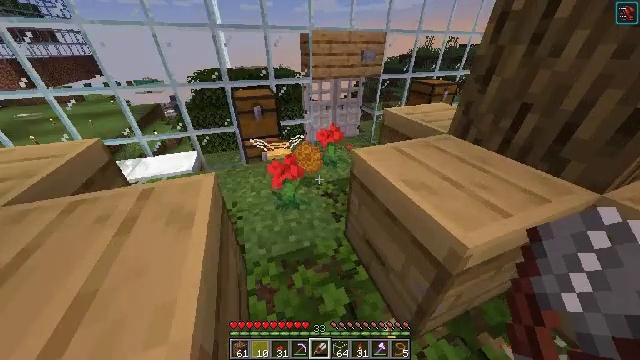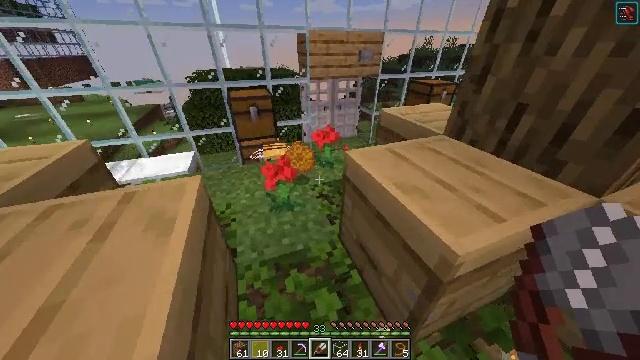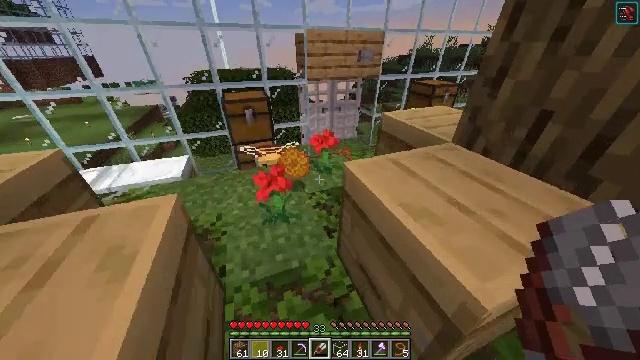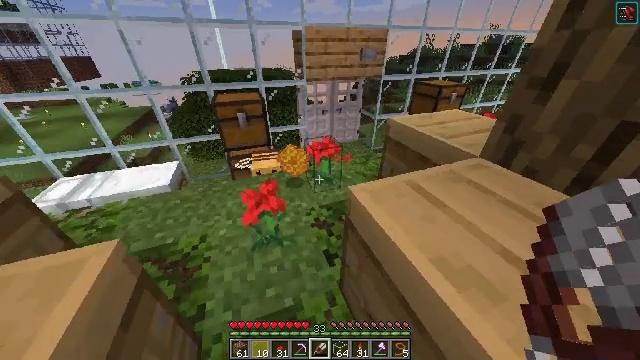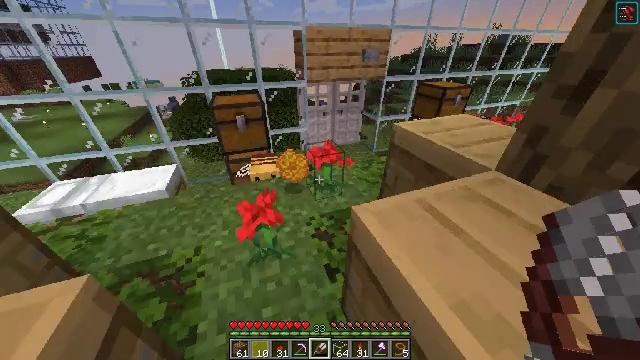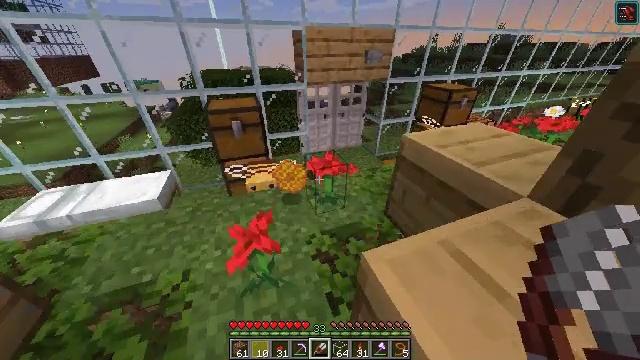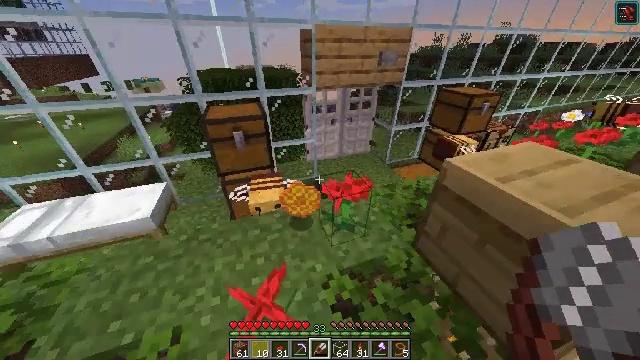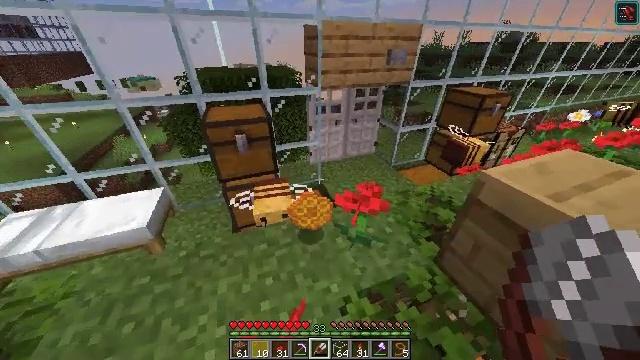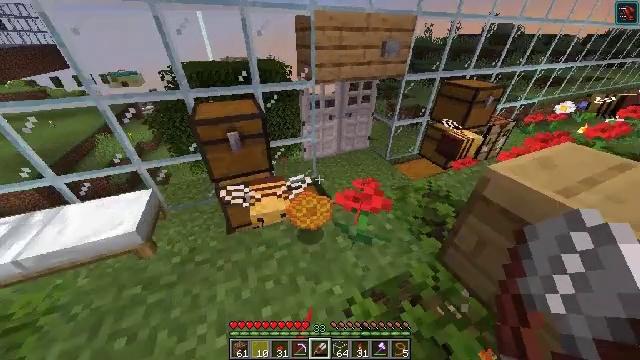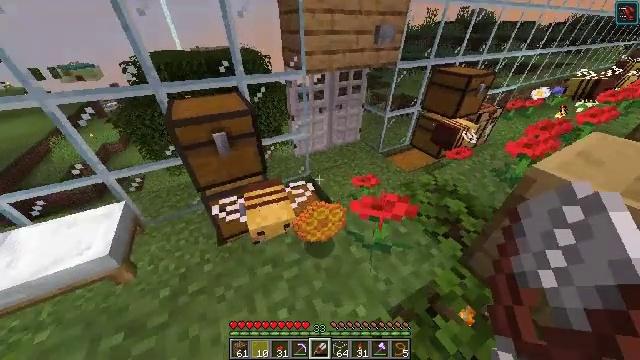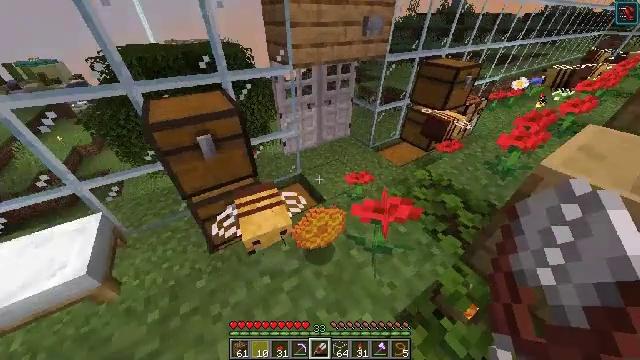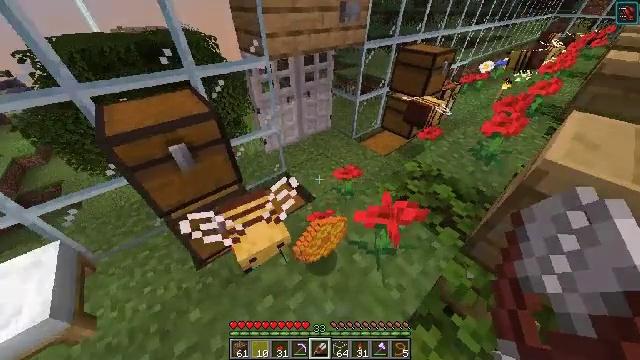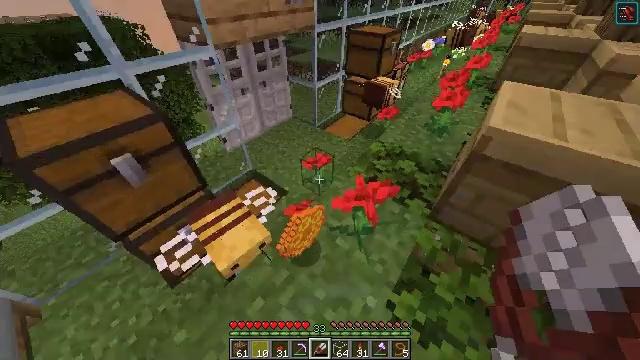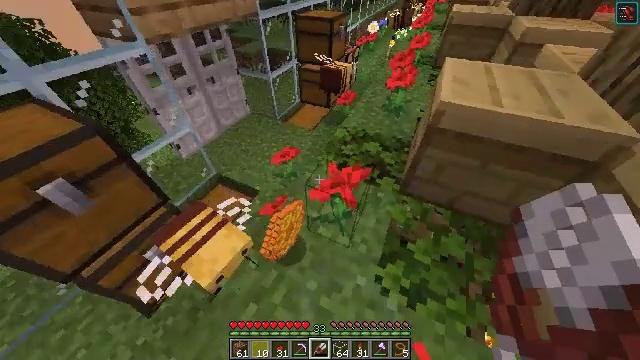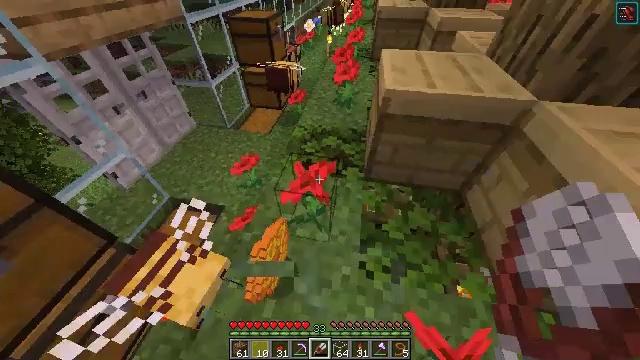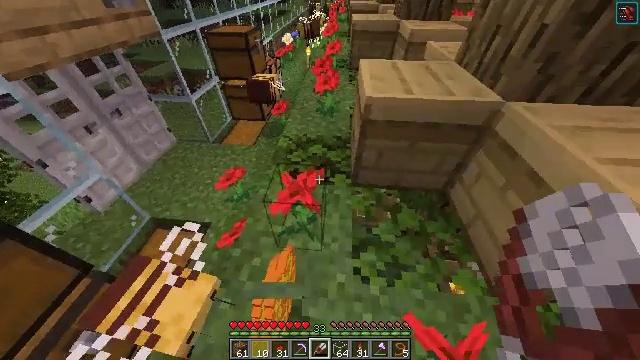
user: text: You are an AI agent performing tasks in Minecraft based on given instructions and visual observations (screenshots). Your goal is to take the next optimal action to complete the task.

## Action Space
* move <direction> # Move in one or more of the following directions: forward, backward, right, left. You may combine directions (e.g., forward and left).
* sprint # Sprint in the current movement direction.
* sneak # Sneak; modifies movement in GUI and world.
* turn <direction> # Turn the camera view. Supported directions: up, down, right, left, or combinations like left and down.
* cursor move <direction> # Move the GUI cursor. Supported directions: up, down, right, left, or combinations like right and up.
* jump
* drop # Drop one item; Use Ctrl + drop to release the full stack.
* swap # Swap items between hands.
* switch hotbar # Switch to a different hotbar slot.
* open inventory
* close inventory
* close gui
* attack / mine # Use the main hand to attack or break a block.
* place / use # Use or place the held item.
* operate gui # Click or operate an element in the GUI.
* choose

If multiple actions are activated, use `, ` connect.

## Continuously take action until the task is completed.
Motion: motion action
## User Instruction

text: Combine 4 honeycombs to form a honeycomb block.
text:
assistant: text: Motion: move forward
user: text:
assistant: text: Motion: move forward
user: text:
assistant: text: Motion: move forward
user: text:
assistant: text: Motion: move forward
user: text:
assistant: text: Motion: move forward
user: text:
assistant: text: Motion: move forward and move left
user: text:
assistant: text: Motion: move forward and move left
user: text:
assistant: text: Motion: move forward and move left, turn right and down
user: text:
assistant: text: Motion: move forward, turn right and down
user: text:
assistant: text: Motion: turn right and down
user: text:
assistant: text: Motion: turn right and down
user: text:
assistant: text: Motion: turn right and down
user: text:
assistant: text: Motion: turn right and down
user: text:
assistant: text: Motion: turn right
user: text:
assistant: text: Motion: turn right and up
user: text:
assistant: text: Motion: turn left and up
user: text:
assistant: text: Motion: no_op
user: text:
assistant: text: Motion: turn right and down
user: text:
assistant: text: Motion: turn right
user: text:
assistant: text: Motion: turn right and up
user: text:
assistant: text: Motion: move left, turn right and up
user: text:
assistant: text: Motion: move left, turn right
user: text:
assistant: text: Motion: turn right and up
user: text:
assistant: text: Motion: turn right and up
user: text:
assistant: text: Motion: turn right and up
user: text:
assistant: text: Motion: turn right
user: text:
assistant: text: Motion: turn right
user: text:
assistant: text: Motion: no_op
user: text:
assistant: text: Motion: no_op
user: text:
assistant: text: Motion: no_op